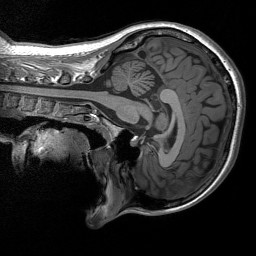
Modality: T1w
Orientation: sagittal
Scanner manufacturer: siemens
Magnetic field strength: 3 T
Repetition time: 1.76 s
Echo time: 0.0022 s